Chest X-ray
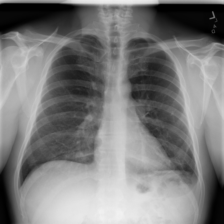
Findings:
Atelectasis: positive
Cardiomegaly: negative
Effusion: negative
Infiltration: negative
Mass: negative
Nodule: negative
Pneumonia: negative
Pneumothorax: negative
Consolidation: negative
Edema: negative
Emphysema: negative
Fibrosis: negative
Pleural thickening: negative
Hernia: negative